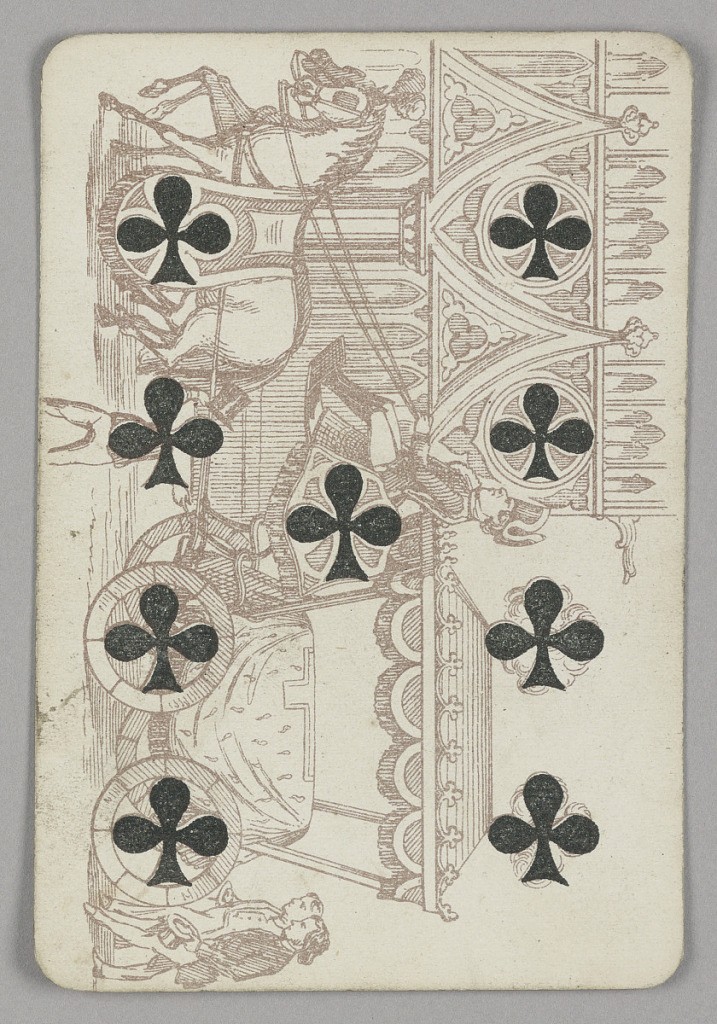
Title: Nine of Clubs
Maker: E. Le Tellier, French, active late 19th century
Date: late 19th century
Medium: Lithograph on paper
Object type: Playing card
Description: Nine of Clubs playing card from a pack of transformation playing cards. Vertically, an elaborate scene depicting a funeral procession: a highly ornamented horse-drawn carriage carries a coffin draped in a cloth decorated with the cross. Ecclesiastical architecture in the background. At the rear of the coach, two male figures, possibly footmen, follow the processional. A man at left edge shows a gesture of respect and removes his hat.